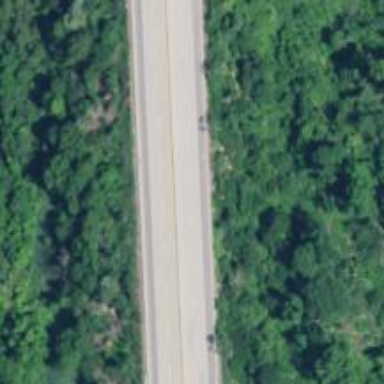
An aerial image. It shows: This image shows trunk highway that functions as expressway.